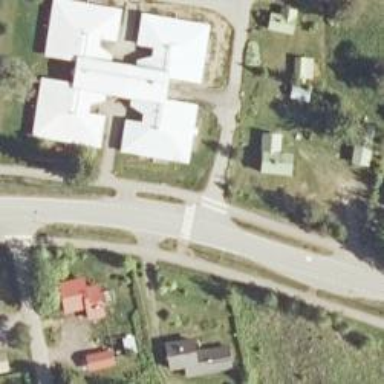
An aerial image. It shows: Marked crossing on asphalt footway.